Question: Objective is to build an interval bar chart indicating, for each category, a range of acceptable values (between 0 - 100%).
As for each category, I would like to indicate 2 intervals (i.e. a center interval that is green and a surrounding interval that is grey), I think that it is not feasible with a IntervalBarRenderer and I have thus been using a StackedBarRenderer (with transparent layers at the extreme left & right of each bar).
Would this be the right approach?
Also, if this is the right approach, it seems that the bar intervals that are transparent (at the extreme left and right of each bar), do not show their outline: is their any way to have an outline for a transparent paint?
Please see below for the main code and a screenshot of current results.
Many thanks for any help or hint !
Thomas

'''private JFreeChart createChart(LeaksChartSeriesVO data){
JFreeChart chart = ChartFactory.createStackedBarChart(
"Leak meters", //Title
"Leaks", //Domain axis (X) label
"%", //Range axis (Y) label
data.bars,
PlotOrientation.HORIZONTAL,
true, //Legend?
true, //Tooltip?
false); //Urls?
CategoryPlot plot = (CategoryPlot) chart.getPlot();
//Sets X axis sub-legends
SubCategoryAxis subCat = new SubCategoryAxis("Leak meters");
//Adds second dataset
plot.setDataset(1, data.dots);
//Defines level renderer
LevelRenderer renderer1 = new LevelRenderer();
renderer1.setSeriesPaint(0, Color.black);
plot.setRenderer(1, renderer1);
//Sets Y axis as %
((StackedBarRenderer) plot.getRenderer()).setRenderAsPercentages(true);
//Sets colors
((StackedBarRenderer) plot.getRenderer()).setSeriesPaint(0, new Color(0, 0, 0, 0)); //Transparent for start
((StackedBarRenderer) plot.getRenderer()).setSeriesPaint(1, Color.gray); //Grey low
((StackedBarRenderer) plot.getRenderer()).setSeriesPaint(2, Color.green); //Green
((StackedBarRenderer) plot.getRenderer()).setSeriesPaint(3, Color.gray); //Grey high
((StackedBarRenderer) plot.getRenderer()).setSeriesPaint(4, new Color(0, 0, 0, 0)); //Transparent for end
((StackedBarRenderer) plot.getRenderer()).setDrawBarOutline(true);
((StackedBarRenderer) plot.getRenderer()).setBaseOutlinePaint(Color.black);
//Setup which items not to see in legend
((StackedBarRenderer) plot.getRenderer()).setSeriesVisibleInLegend(0, false);
((StackedBarRenderer) plot.getRenderer()).setSeriesVisibleInLegend(3, false);
((StackedBarRenderer) plot.getRenderer()).setSeriesVisibleInLegend(4, false);
//Sets renderer & axis
plot.setDomainAxis(subCat);
//Changes plot render sequence so that bars are in the background and shapes in front
chart.getCategoryPlot().setDatasetRenderingOrder(DatasetRenderingOrder.FORWARD);
//Sets margins between bars
chart.getCategoryPlot().getDomainAxis().setCategoryMargin(0.5f);
return chart;
}'''
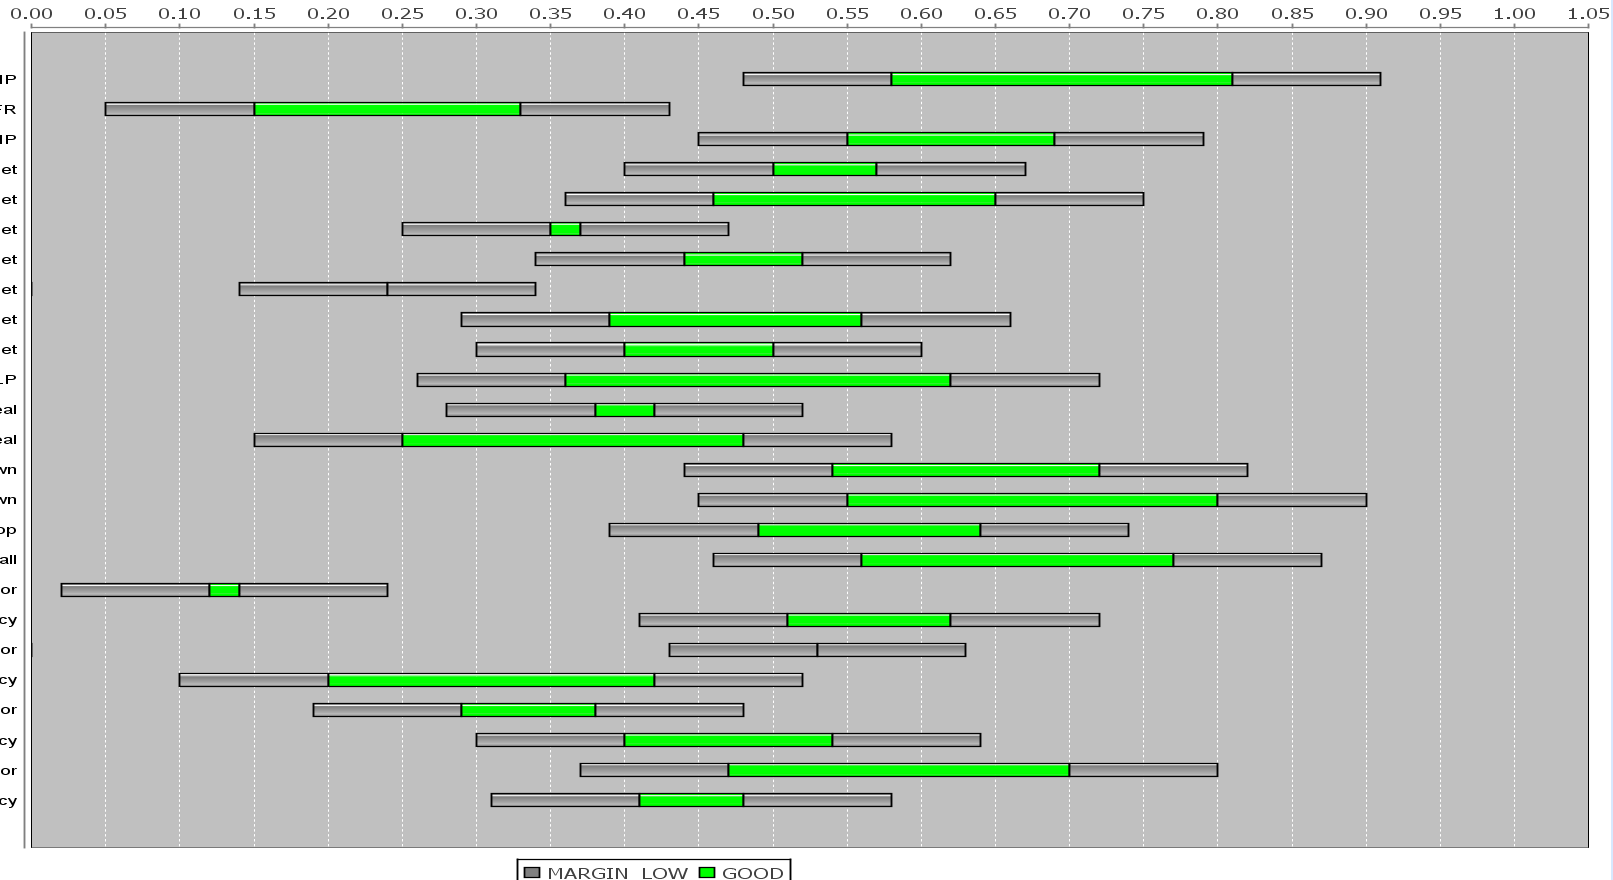
Answer: This is the default behaviour of the <URL> which is used to draw the bars: when the bar is transparent, it doesn't draw the outline.
You can instead use the <URL> which will draw the outline.
Just add:
'''
StackedBarRenderer renderer = (StackedBarRenderer) plot.getRenderer();
renderer.setBarPainter(new StandardBarPainter());
'''
Another solution is to keep the 'GradientBarPainter' but use an color for the bar:
'''
setSeriesPaint(0, new Color(0, 0, 0, 1));
'''